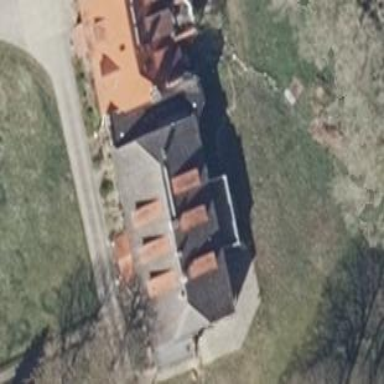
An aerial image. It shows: Half-hipped roof building.